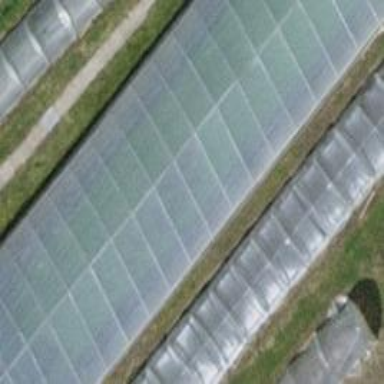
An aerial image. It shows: Greenhouse.